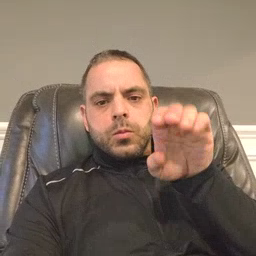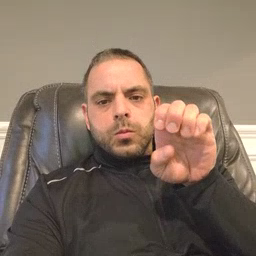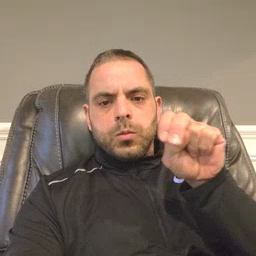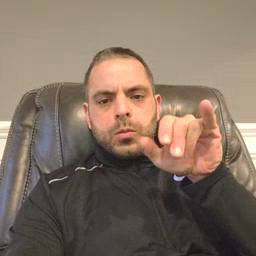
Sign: penny